Question: I created pie chart using d3.
How to increase size of pie segment on hover?
As you can see, green segment is so small so I want to change it size like red segment. How can I do this?
My code:
'''
var w = 400;
var h = 400;
var r = h/2;
var color = d3.scale.category20c();
var data = [{"label":"Category A", "value":20},
{"label":"Category B", "value":50},
{"label":"Category C", "value":30},
{"label":"Category A", "value":20},
{"label":"Category B", "value":50},
{"label":"Category C", "value":30},
{"label":"Category A", "value":20},
{"label":"Category B", "value":50},
{"label":"Category C", "value":5}];
var vis = d3.select('#chart').append("svg:svg").data([data]).attr("width", w).attr("height", h).append("svg:g").attr("transform", "translate(" + r + "," + r + ")");
var pie = d3.layout.pie().value(function(d){return d.value;});
// declare an arc generator function
var arc = d3.svg.arc().outerRadius(r);
var arcOver = d3.svg.arc()
.outerRadius(r + 9);
// select paths, use arc generator to draw
var arcs = vis.selectAll("g.slice").data(pie).enter().append("svg:g").attr("class", "slice");
arcs.append("svg:path")
.attr("fill", function(d, i){
return color(i);
})
.attr("d", function (d) {
// log the result of the arc generator to show how cool it is :)
console.log(arc(d));
return arc(d);
})
.on("mouseenter", function(d) {
d3.select(this)
.attr("stroke","white")
.transition()
.duration(1000)
.attr("d", arcOver)
.attr("stroke-width",6);
})
.on("mouseleave", function(d) {
d3.select(this).transition()
.attr("d", arc)
.attr("stroke","none");
});;
'''
There is example in js fiddle : <URL>
Thanks.

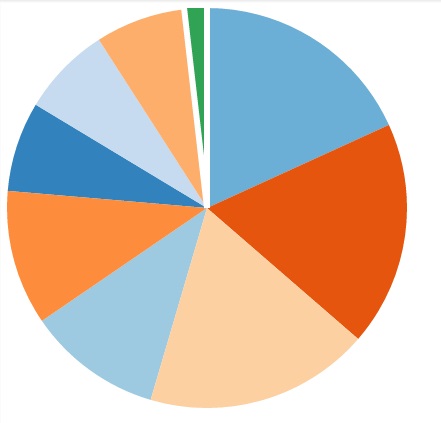
Answer: I just found solution for my problem.
I changed 'startAngle' and 'endAngle' in d3:
'''
.on("mouseenter", function(d) {
var endAngle = d.endAngle + 0.2;
var startAngle = d.startAngle - 0.2;
var arcOver = d3.svg.arc()
.outerRadius(r + 9).endAngle(endAngle).startAngle(startAngle);
d3.select(this)
.attr("stroke","white")
.transition()
.duration(1000)
.attr("d", arcOver)
.attr("stroke-width",6);
})
'''
Working example: <URL>